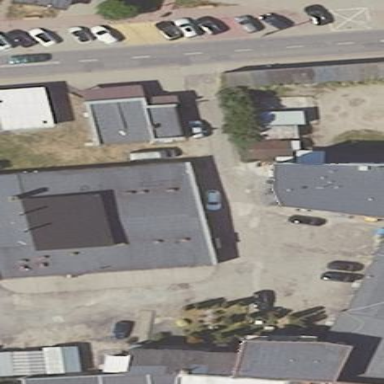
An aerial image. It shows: Bakery located inside building.